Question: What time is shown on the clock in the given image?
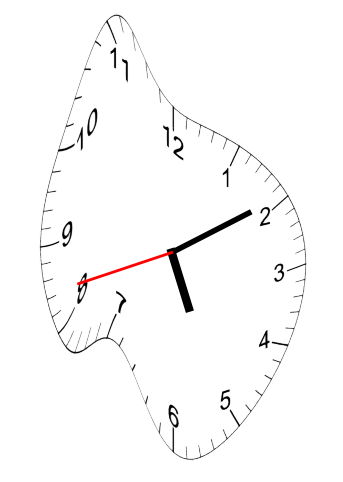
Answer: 05:09:42